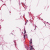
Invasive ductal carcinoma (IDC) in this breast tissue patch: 0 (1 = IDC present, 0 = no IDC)